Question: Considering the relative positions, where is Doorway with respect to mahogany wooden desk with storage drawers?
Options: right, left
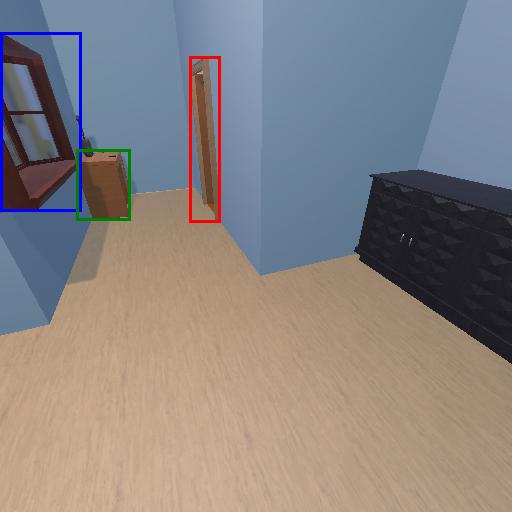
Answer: right